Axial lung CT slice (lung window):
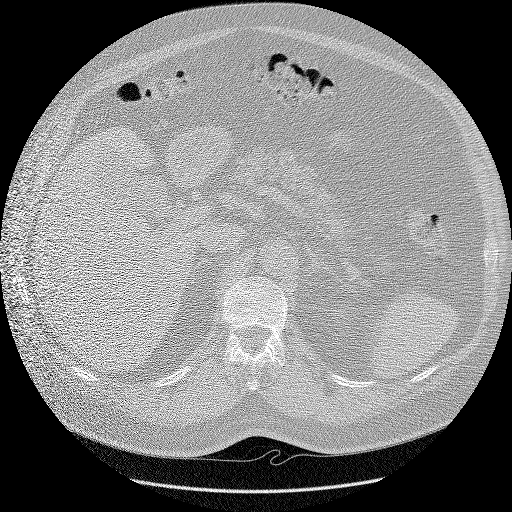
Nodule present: no